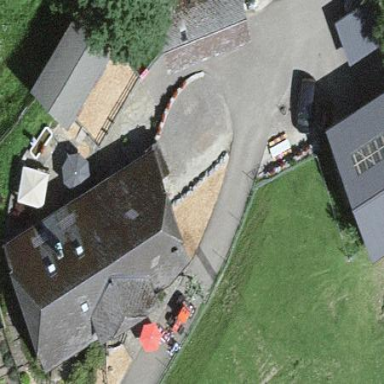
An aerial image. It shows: Farmyard area.